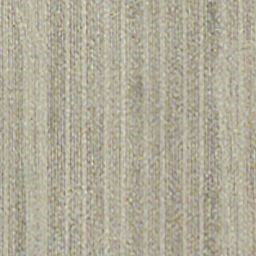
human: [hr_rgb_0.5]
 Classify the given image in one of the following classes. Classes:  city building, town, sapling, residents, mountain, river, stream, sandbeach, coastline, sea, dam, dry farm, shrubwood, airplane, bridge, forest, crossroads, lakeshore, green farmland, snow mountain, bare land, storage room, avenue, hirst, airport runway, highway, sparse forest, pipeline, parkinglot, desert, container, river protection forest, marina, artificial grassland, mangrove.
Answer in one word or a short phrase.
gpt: dry farm